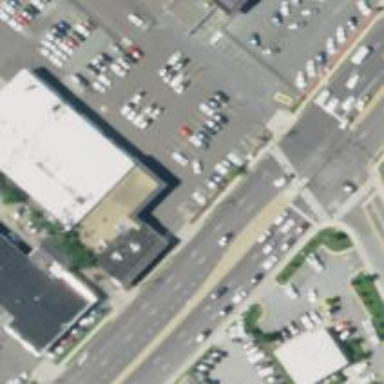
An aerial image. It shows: Car rental facility.